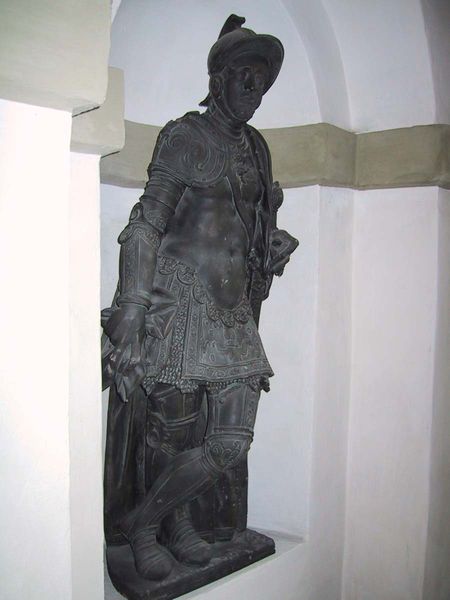
Titel: Männliche Terrakottafigur in antikisierender Rüstung aus der Ahnenreihe des Hauses Habsburg
Künstler: Hans Reichle
Standort: Brixen, Bischöfliche Residenz (EU - I - Südtirol)
Schlagwörter: dunkel, hand, kopf, kämpfer, mann, umhang, weiß, grau, handschuhe, schwarz, blick, schloss, beige, rock, wand, arm, barock, gesicht, sockel, stehen, stein, bildnis, kirche, figur, stehend, kinn, renaissance, skulptur, statue, bein, bogen, kette, mauer, rundbogen, muskeln, metall, bauch, bronze, plastik, bauchnabel, knie, eisen, nische, schild, kreuz, bewaffnet, schwert, uniform, soldat, waffe, helm, stiefel, herrscher, ritter, rüstung, verziert, römer, harnisch, speer, museum, hermes, merkur, köcher, pfeil, metal, standbild, beinschiene, statur, waffenrock, rüstzeug, kettenhemd, dunekl, vollplastik, kettenrock, armschiene, steinplastik, lebensgroß, unpoliert, halbansichtig, saue, unifrm